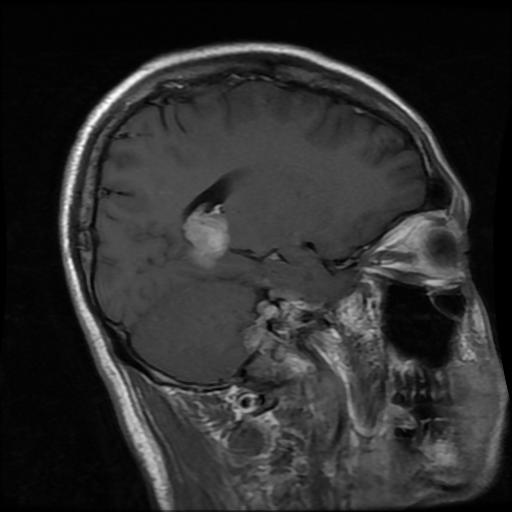
Label: meningioma